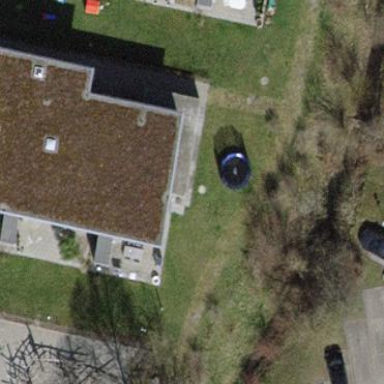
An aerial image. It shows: Building with flat roof.